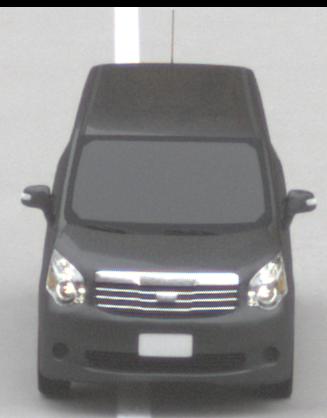
Make: Toyota
Model: Noah
Detailed model: Voxy R70G
Model produced from: 2007
Model produced until: 2013
Doors: 5
Color: gray
Road condition: dry road
Daytime: midday
Contrast: low contrast